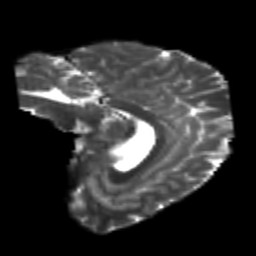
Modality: T2w
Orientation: sagittal
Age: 20
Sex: female
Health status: healthy
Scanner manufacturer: philips
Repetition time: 7.513 s
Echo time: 0.08815 s